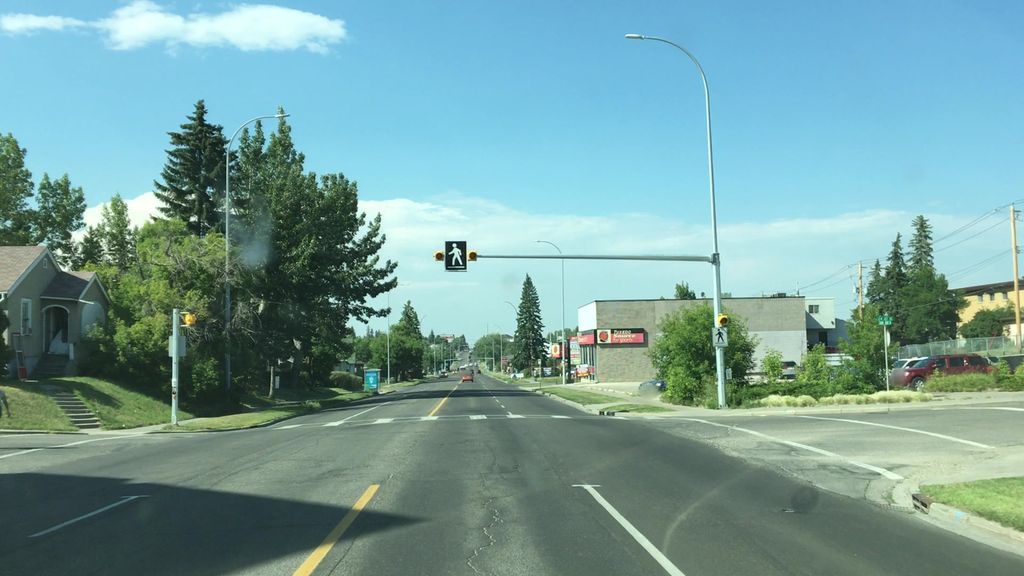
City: calgary